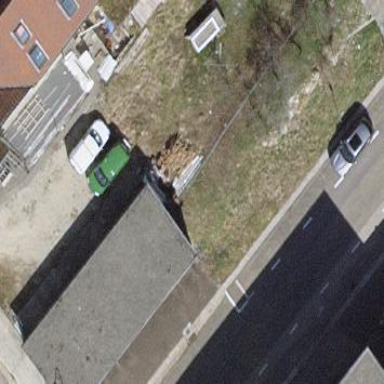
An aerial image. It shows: Garages with flat roofs.